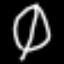
Label: leaf